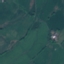
Land use / land cover: Pasture